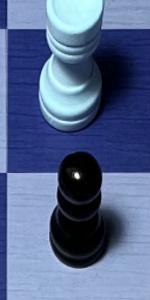
Label: Pawn_Black